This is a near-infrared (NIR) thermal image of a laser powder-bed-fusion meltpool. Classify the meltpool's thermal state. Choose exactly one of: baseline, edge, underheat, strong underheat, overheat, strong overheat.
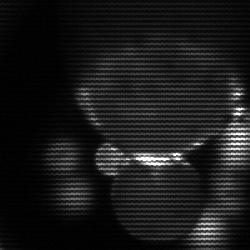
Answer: edge